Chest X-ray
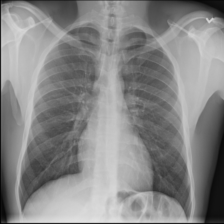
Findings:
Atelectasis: negative
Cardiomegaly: negative
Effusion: negative
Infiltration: negative
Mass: negative
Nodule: negative
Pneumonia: negative
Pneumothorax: negative
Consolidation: negative
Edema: negative
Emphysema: negative
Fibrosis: negative
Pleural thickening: negative
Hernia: negative